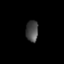
Tissue: lung
Cell type: Epithelial cells
Senescence score: 0.2112
Nuclear area (px): 259
Mean DAPI intensity: 71.398